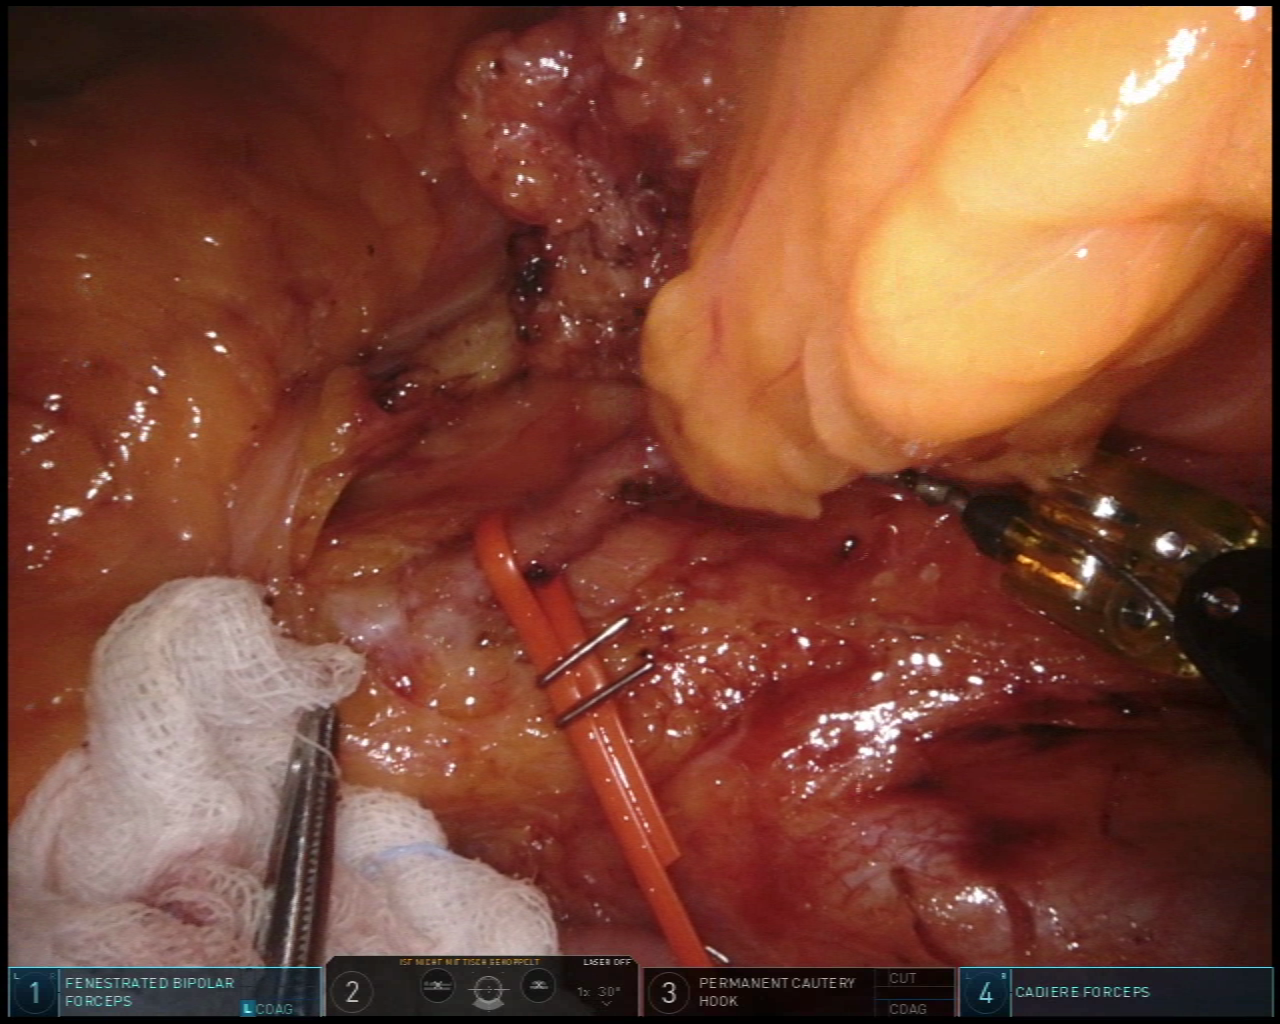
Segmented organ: inferior_mesenteric_artery
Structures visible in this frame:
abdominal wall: no
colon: no
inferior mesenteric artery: yes
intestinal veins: no
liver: no
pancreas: no
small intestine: no
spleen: no
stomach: no
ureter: no
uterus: no
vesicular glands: no